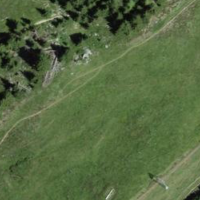
EUNIS habitat code: 26
Species observed at this site:
Papilio machaon
Arnica montana
Vaccinium vitis-idaea